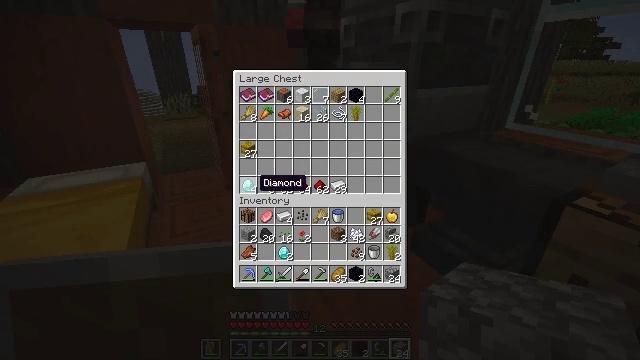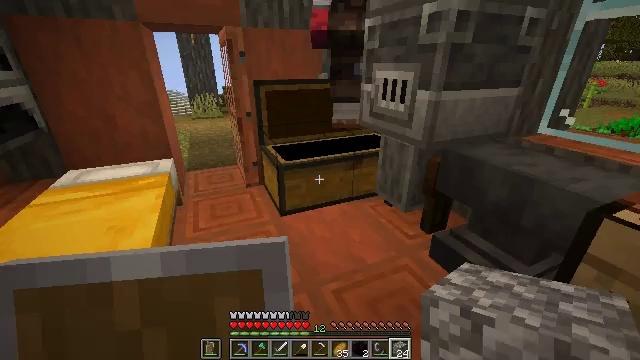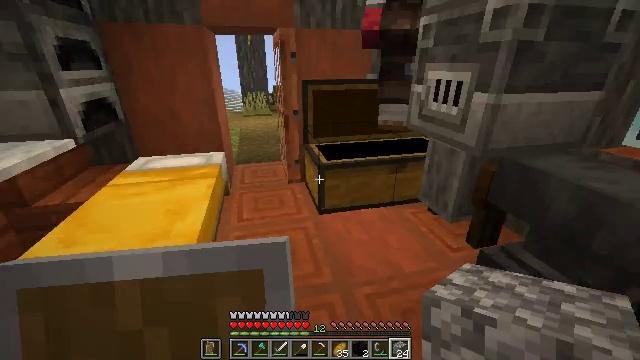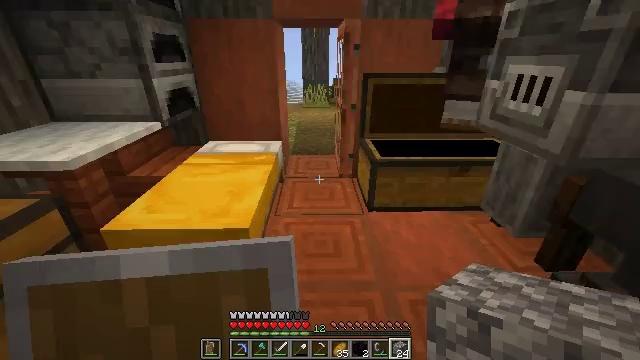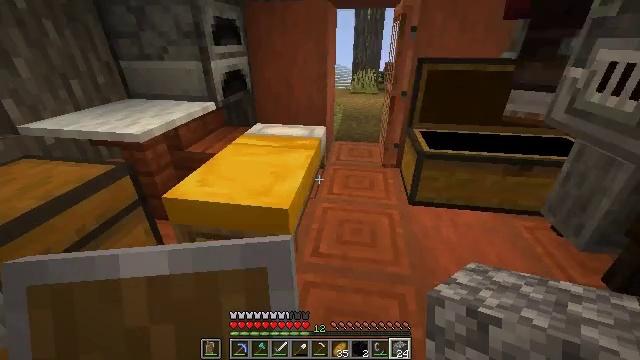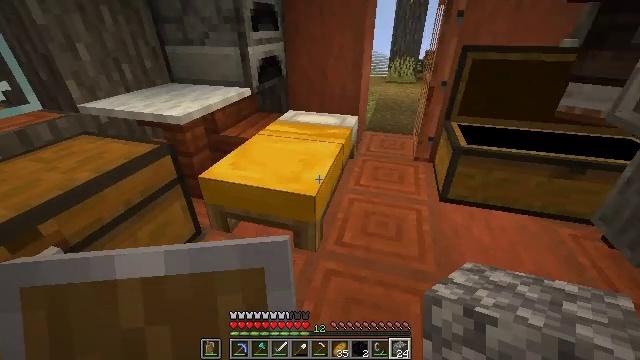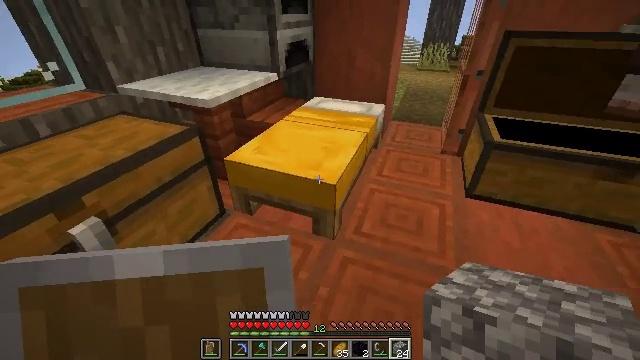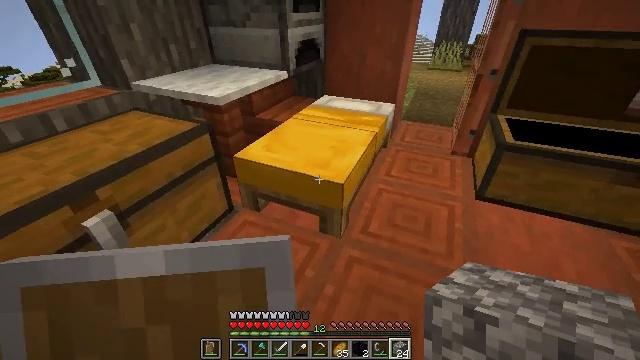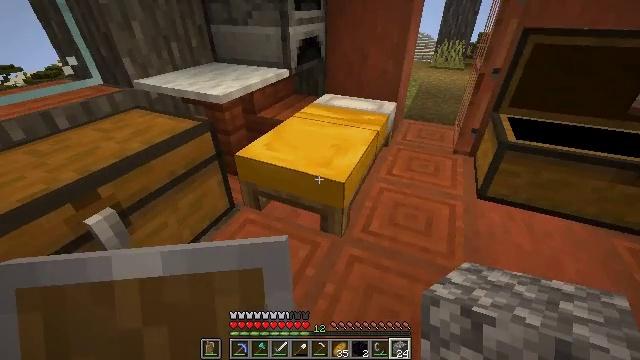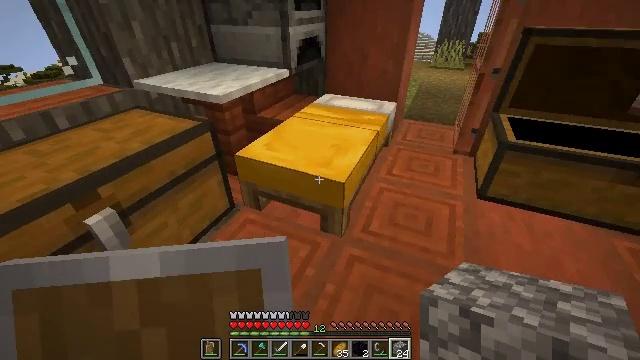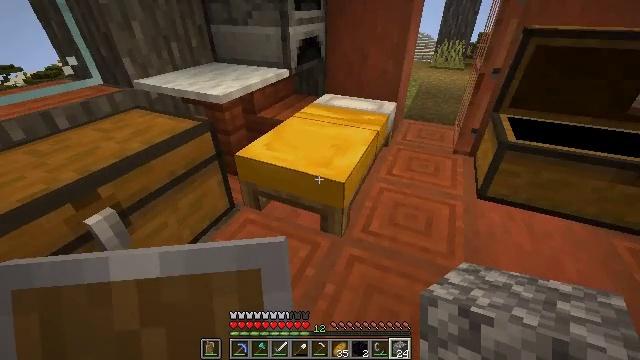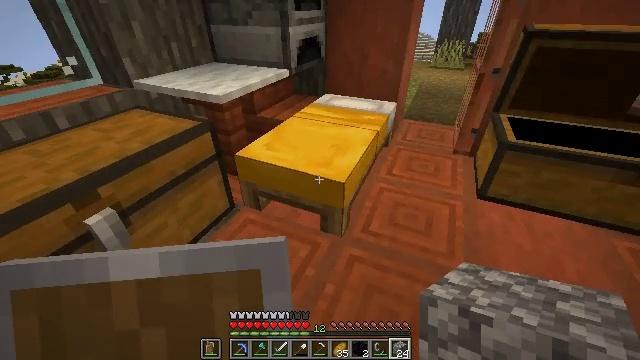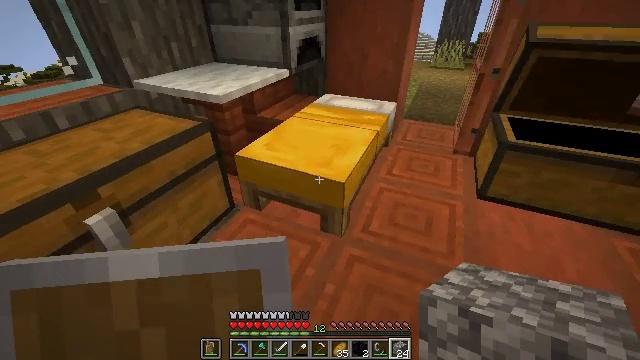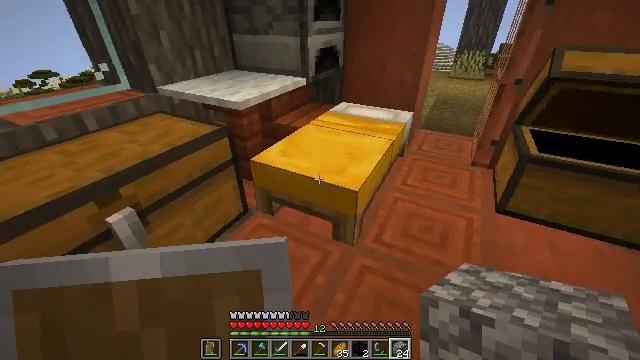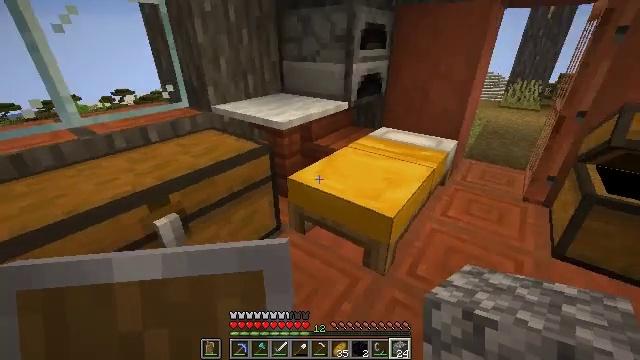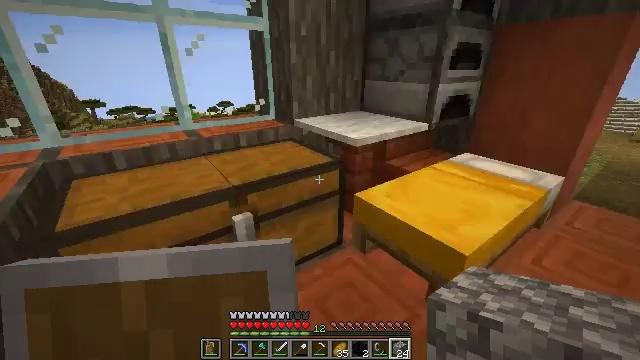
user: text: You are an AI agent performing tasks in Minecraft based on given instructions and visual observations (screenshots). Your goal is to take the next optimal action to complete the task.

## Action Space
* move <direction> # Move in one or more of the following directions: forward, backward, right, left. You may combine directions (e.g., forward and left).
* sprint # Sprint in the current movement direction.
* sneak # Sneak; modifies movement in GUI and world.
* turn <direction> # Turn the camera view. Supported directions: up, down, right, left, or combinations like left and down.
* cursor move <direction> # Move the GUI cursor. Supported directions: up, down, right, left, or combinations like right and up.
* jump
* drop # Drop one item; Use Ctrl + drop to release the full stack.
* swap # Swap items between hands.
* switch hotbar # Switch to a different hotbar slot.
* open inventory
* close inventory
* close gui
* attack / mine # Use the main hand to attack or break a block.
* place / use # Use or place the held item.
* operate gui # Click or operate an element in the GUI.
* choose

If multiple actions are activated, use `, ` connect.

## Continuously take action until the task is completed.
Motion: motion action
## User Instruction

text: Convert obsidian, diamonds, and a book into an enchanting table.
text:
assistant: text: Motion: cursor move left
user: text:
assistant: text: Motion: turn left, close gui
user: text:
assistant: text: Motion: turn left and down
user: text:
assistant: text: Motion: turn left and down
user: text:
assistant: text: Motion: turn left and down
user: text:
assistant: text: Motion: turn left and down
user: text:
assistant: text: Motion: turn left
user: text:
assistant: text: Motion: no_op
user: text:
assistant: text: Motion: no_op
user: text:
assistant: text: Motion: no_op
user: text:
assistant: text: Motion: no_op
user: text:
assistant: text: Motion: no_op
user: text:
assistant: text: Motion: turn left and up
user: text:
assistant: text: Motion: turn left and up
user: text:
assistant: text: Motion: turn left and up
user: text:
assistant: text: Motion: turn left
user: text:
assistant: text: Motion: turn left
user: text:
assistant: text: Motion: no_op
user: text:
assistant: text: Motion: no_op
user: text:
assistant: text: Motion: no_op
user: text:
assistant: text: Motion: no_op
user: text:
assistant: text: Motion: use / place
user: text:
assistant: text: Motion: use / place
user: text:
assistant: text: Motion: no_op
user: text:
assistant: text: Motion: no_op
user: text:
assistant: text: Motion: no_op
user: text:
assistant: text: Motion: open gui
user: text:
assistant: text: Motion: no_op
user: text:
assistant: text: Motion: no_op
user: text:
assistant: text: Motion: no_op